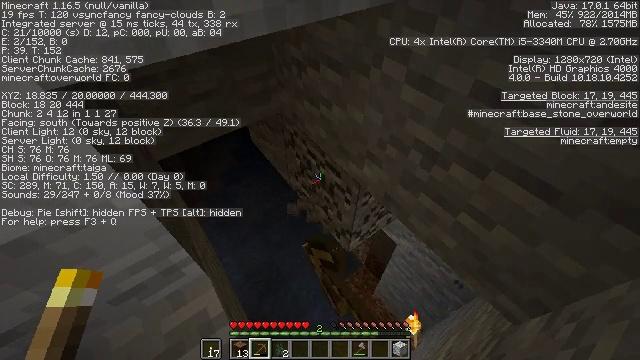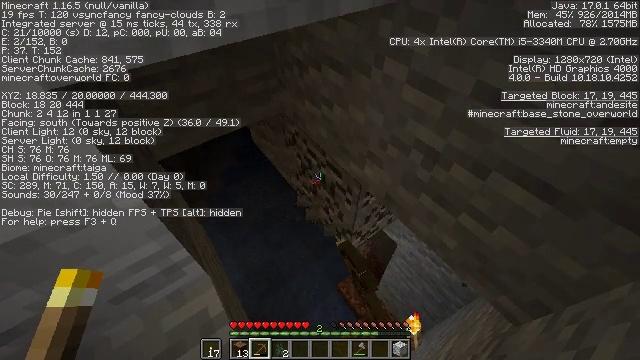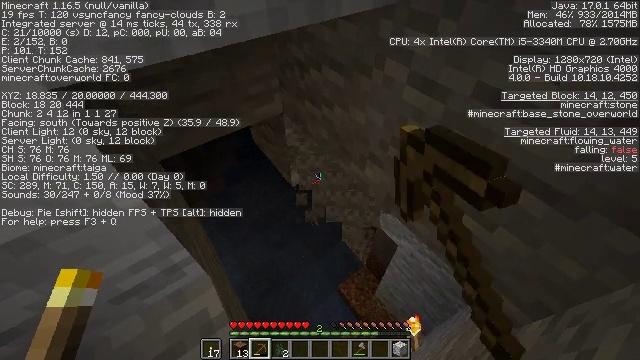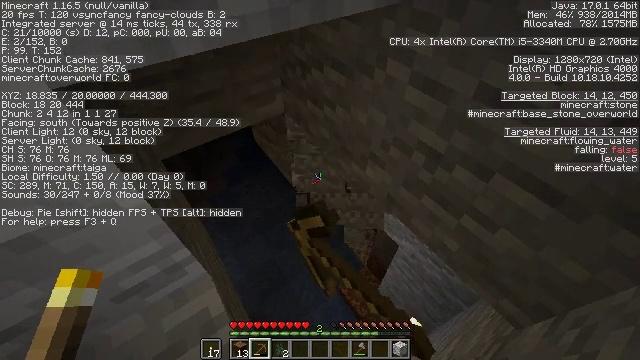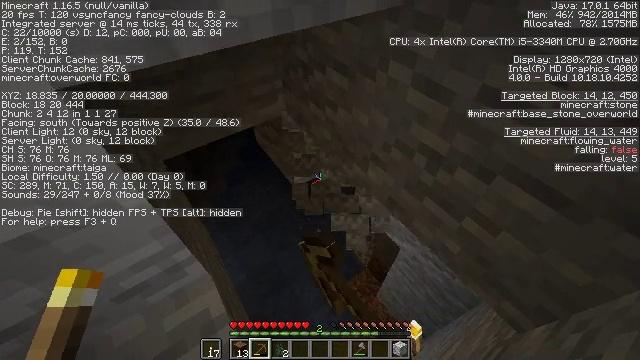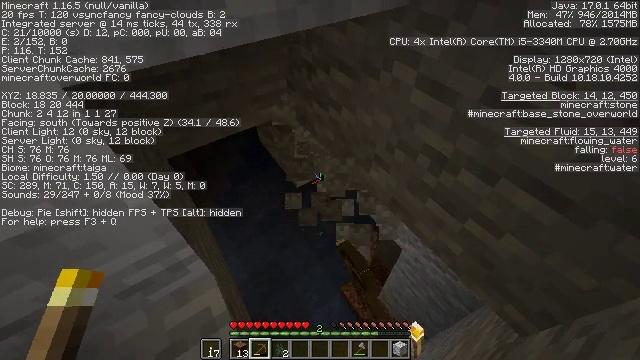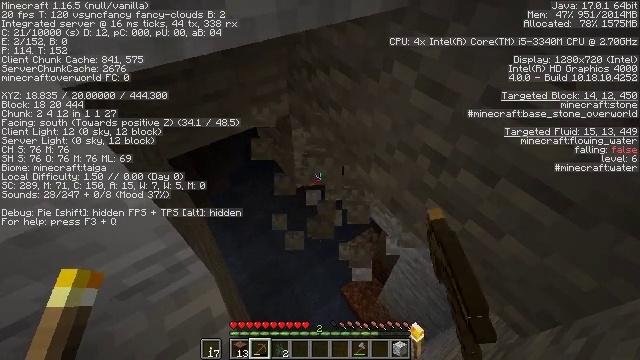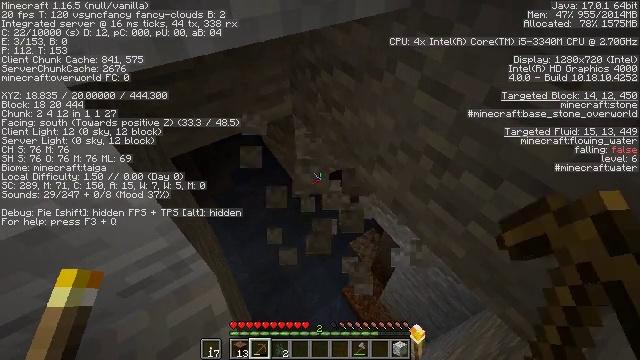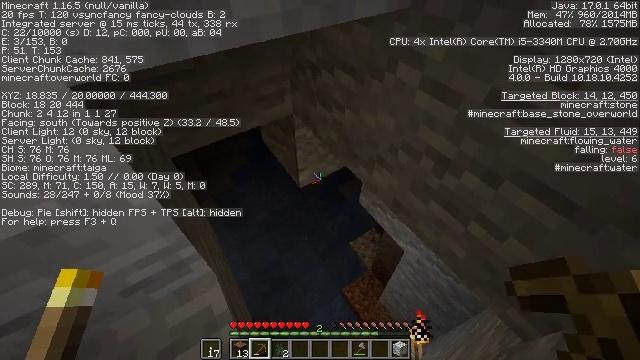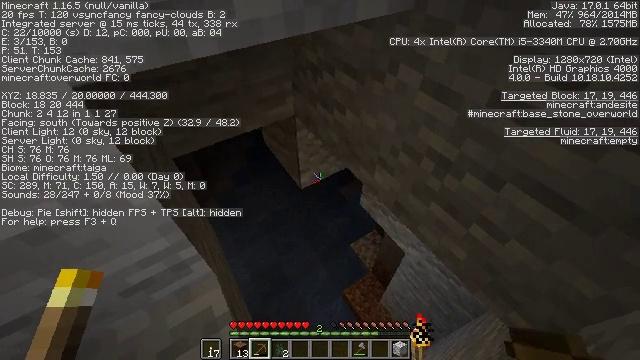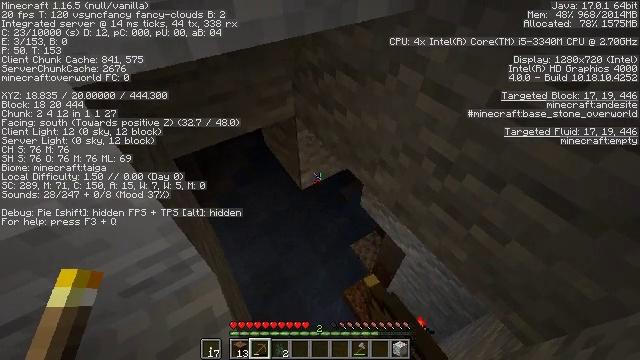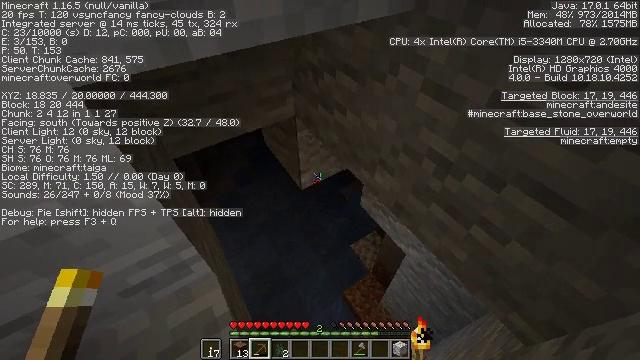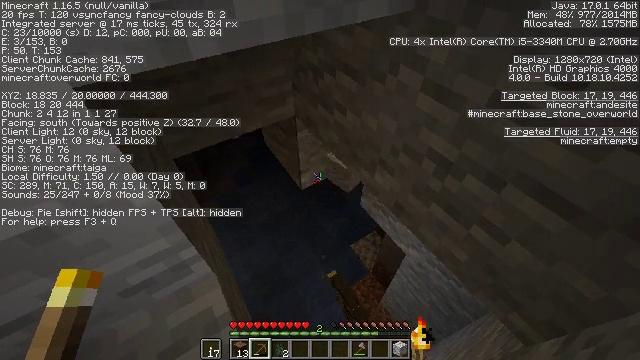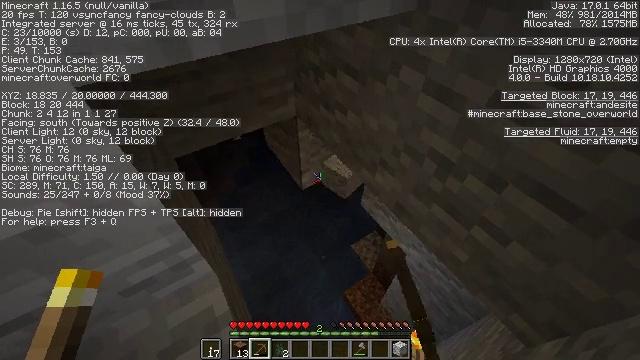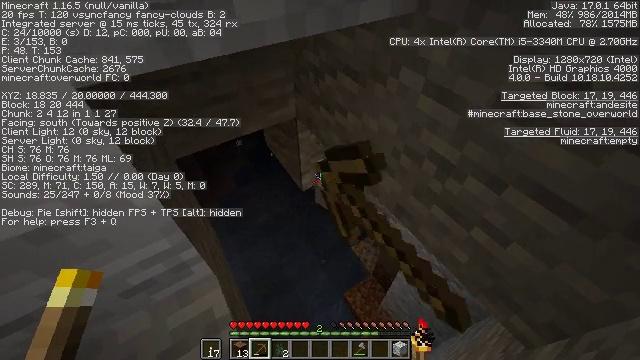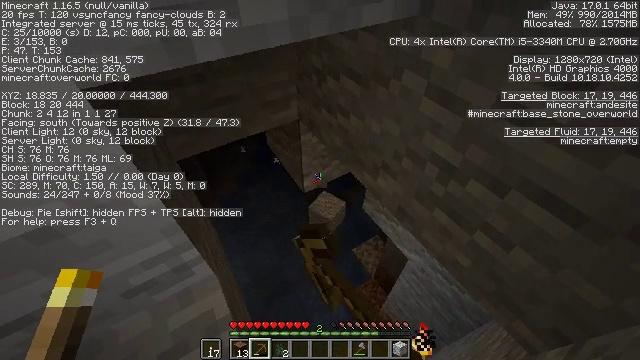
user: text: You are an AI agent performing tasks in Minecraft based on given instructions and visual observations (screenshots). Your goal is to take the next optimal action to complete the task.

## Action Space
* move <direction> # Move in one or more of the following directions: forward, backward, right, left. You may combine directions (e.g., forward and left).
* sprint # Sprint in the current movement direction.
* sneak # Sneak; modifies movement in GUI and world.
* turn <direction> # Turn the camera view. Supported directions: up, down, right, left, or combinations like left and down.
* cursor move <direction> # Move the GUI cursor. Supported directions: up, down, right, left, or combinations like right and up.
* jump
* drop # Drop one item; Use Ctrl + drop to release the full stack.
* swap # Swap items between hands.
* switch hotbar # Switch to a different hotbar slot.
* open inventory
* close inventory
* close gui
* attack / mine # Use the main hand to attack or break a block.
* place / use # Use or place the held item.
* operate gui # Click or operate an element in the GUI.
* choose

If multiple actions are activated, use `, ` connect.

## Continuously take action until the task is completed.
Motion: motion action
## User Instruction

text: Collect andesite by mining it.
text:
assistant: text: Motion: sneak, attack / mine
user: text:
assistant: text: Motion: sneak, attack / mine
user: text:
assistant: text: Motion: sneak, attack / mine
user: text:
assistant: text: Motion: sneak, attack / mine
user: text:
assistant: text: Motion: sneak, attack / mine
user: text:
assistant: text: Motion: sneak, attack / mine
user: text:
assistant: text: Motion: sneak, attack / mine
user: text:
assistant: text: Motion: sneak, attack / mine
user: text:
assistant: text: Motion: sneak, attack / mine
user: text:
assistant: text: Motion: sneak, attack / mine
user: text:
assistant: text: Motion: sneak, attack / mine
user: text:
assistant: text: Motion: sneak, attack / mine
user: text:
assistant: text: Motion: sneak, attack / mine
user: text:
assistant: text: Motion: sneak, attack / mine
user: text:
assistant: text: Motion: sneak, attack / mine
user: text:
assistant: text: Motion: sneak, attack / mine
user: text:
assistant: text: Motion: sneak, attack / mine
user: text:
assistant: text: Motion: sneak, attack / mine
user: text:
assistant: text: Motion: sneak, attack / mine
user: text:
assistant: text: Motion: sneak, attack / mine
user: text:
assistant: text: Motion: sneak, attack / mine
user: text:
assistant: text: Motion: sneak, attack / mine
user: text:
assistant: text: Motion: sneak, attack / mine
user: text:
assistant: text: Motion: sneak, attack / mine
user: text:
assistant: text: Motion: sneak, attack / mine
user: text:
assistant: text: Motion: sneak, attack / mine
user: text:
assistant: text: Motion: sneak, attack / mine
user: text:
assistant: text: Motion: sneak, attack / mine
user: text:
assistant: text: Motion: sneak, attack / mine
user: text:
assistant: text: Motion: sneak, attack / mine